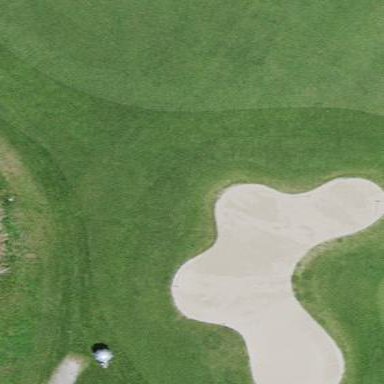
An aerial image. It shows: Golf bunker filled with sandy terrain.